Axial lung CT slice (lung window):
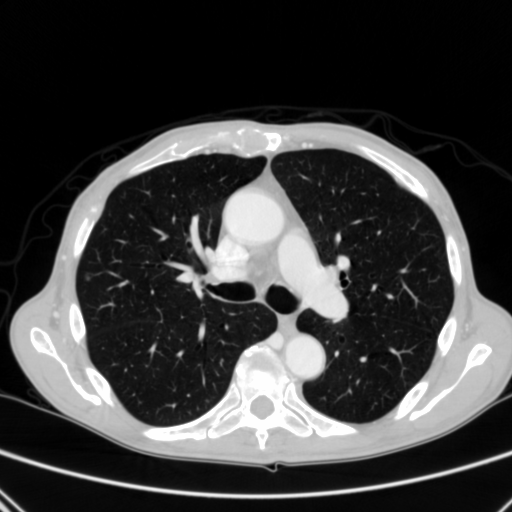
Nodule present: yes
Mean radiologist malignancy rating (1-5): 3